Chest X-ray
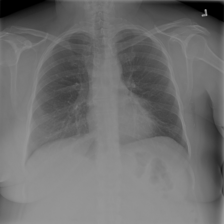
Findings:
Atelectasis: positive
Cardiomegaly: negative
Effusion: negative
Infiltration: negative
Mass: negative
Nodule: negative
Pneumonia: negative
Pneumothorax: negative
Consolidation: negative
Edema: negative
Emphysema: negative
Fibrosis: negative
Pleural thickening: negative
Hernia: negative